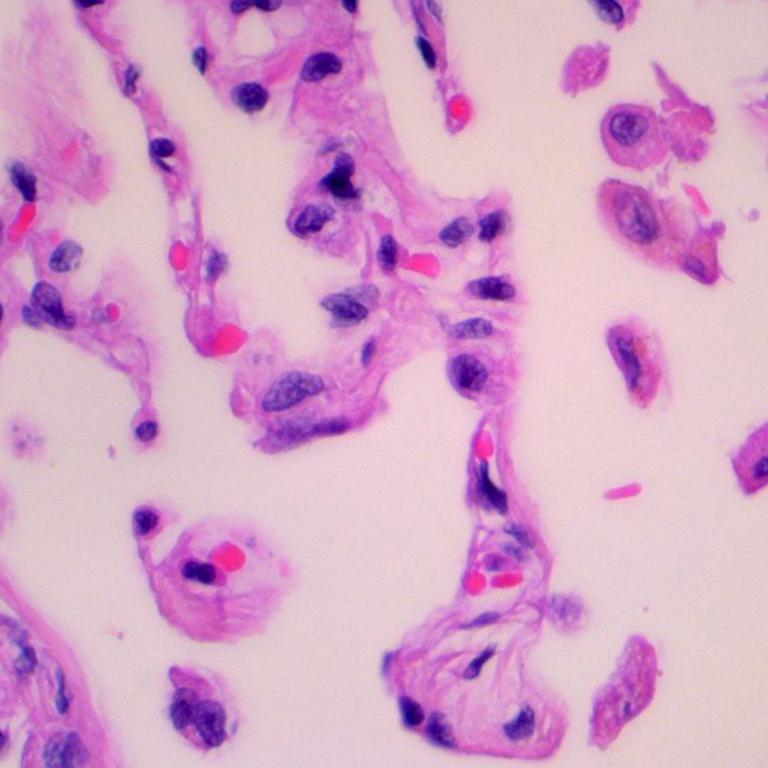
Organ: lung
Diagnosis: benign